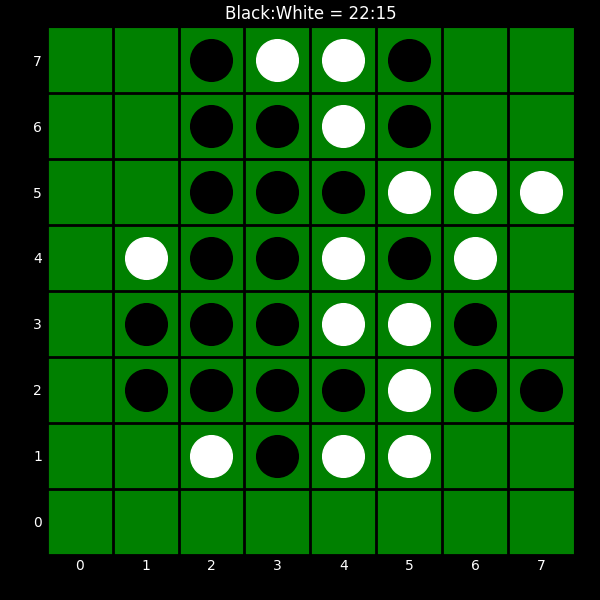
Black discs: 22
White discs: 15